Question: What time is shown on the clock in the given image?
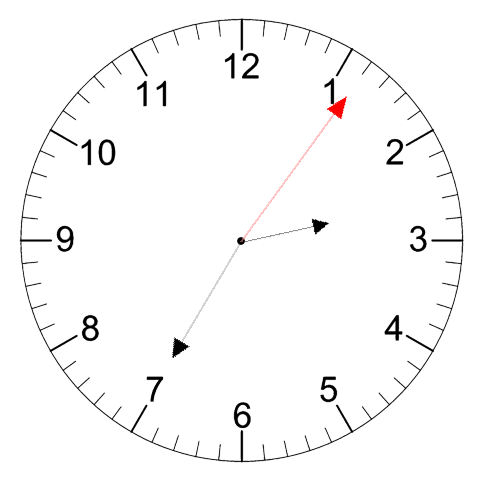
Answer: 02:35:06